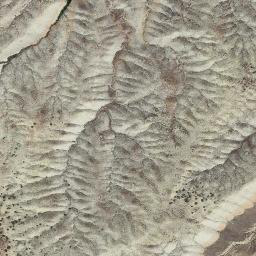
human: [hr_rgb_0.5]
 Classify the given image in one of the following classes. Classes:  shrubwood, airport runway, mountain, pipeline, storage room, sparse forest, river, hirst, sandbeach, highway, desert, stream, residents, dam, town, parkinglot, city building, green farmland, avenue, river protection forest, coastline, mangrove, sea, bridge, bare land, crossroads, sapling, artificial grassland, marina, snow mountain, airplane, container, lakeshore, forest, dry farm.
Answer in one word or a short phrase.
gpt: mountain